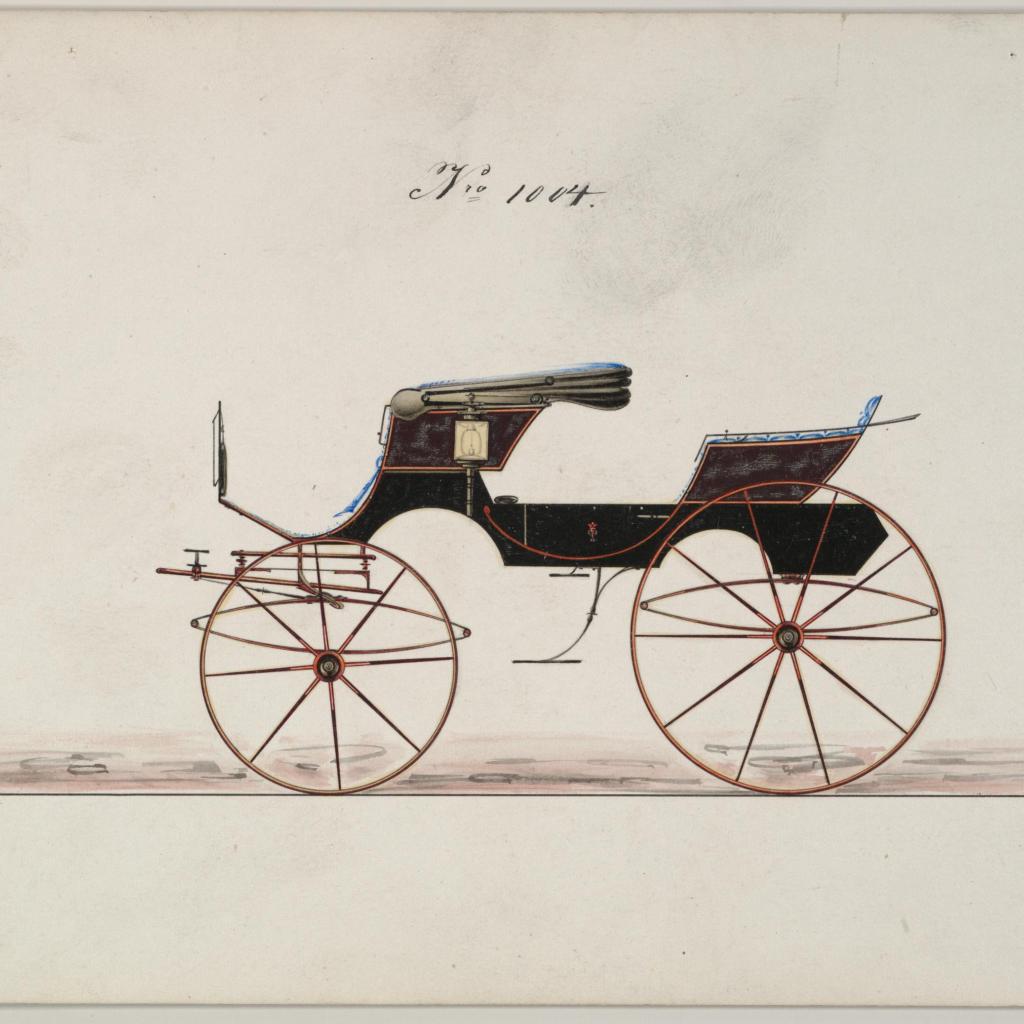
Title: Design for Phaeton, no. 1004
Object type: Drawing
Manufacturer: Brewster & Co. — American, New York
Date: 1850–70
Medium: Pen and black ink, watercolor and gouache with gum arabic
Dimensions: sheet: 6 1/16 x 9 1/4 in. (15.4 x 23.5 cm)
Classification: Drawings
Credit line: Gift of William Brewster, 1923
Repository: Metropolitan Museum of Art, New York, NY